Question: I am converting a control from WinForms to WPF. In WinForms I overrode a PictureBox and used the 'OnPaint' event to draw what I needed to that control. That control would handle all the double-buffering and clipping.
I converted the control to WPF and am inheriting from Canvas now. I am overriding the 'OnRender' event and drawing everything to the DrawingContext, but it looks like the DrawingContext allows me to draw past the control onto the rest of the view:

In the above image the solid dark pink box is the control and the light pink box and green line are drawn at (0, 0), but the blue box is drawn at (0, -100).
In WinForms the PictureBox would clip whatever was not in the control's region.
Also, I found that the blue box does get clipped if the box falls below the control. I assume that is because it does clip below the enclosing Grid, but I'm not sure.
1. What exactly is the DrawingContext doing and why can I draw past my control?
2. How do I achieve the same functionality with correct clipping in WPF? Do I need to override a different function, draw a different way, or is there some way I can limit the drawing in the OnRender method of my control to the specific region?
3. Is there a better way to achieve what I am trying to do (arbitrary drawing to a control with correct clipping and double-buffering)?
I tried adding shapes to the Canvas children, but this is extremely slow.
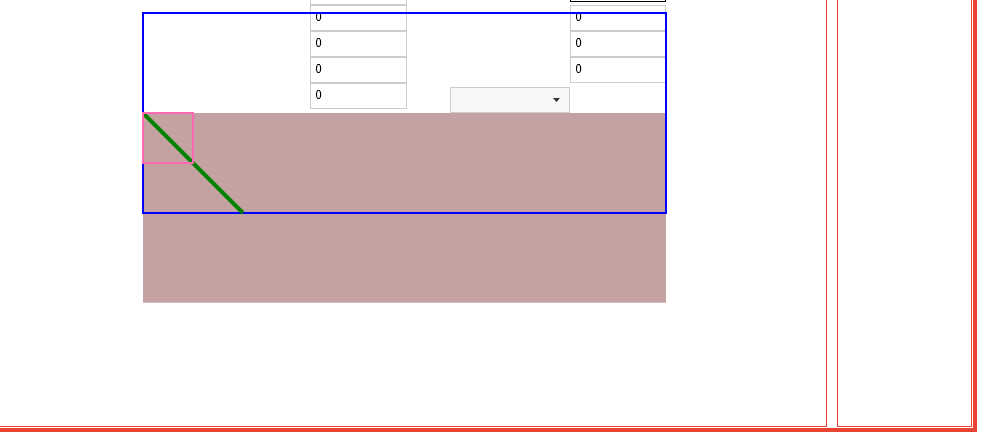
Answer: The issue is related to how Canvas renders stuff. That means its children can be rendered outside its actual region. However you can avoid that default behavior by setting the property
'ClipToBounds' to 'true':
'''
yourCanvas.ClipToBounds = true;
'''